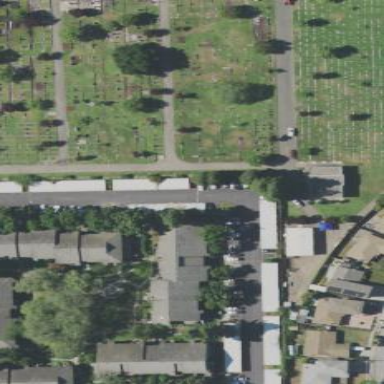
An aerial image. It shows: Cemetery.